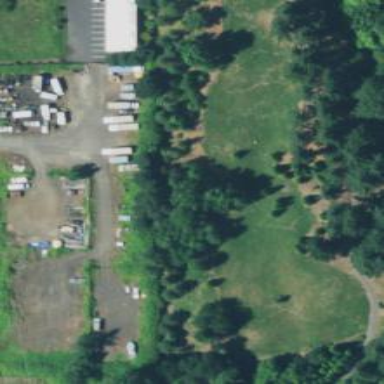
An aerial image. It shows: Disc golf hole.